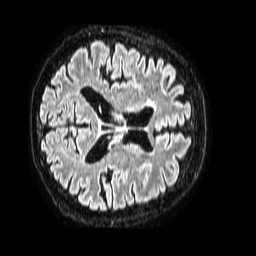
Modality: FLAIR
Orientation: axial
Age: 56
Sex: male
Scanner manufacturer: philips
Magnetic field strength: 1.5 T
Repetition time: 4.8 s
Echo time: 0.3 s